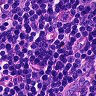
Metastatic tissue present: no